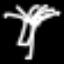
Label: palm tree